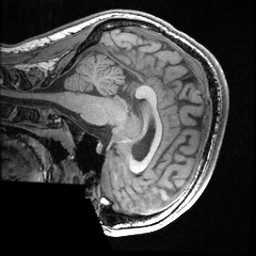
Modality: T1w
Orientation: sagittal
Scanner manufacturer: ge
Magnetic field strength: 3 T
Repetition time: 0.008572 s
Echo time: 0.003384 s